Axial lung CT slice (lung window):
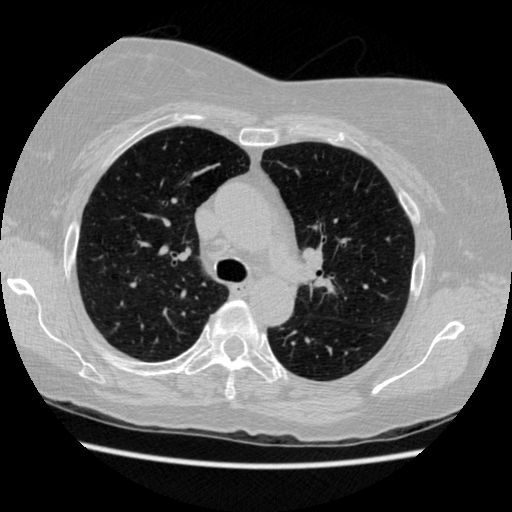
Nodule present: no